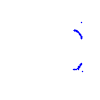
Particle: proton